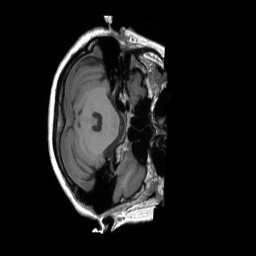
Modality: T1w
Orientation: axial
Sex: female
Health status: ill
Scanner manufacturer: siemens
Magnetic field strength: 3 T
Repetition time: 1.66 s
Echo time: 0.00254 s